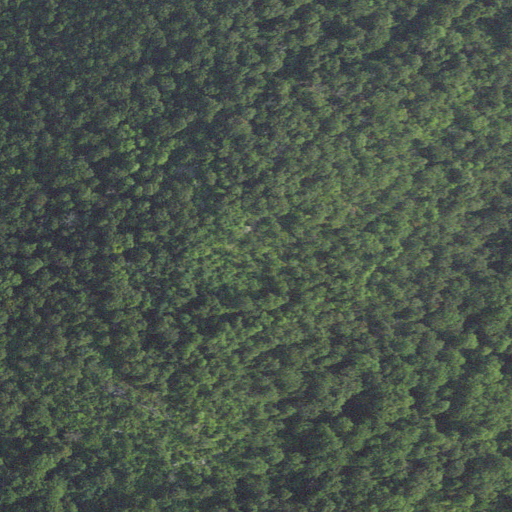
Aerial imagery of mountain in Virginia named Buzzard Hill containing deciduous forest and mixed forest